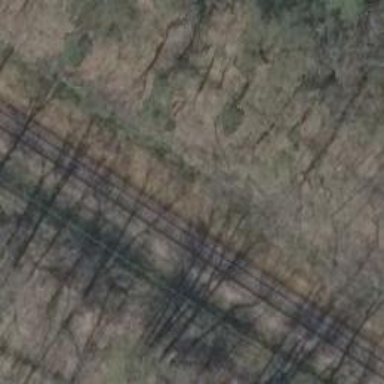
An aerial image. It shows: Railway signal.